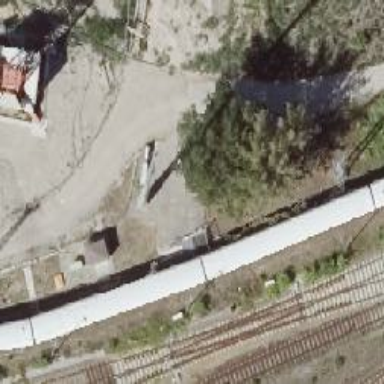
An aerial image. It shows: Historic railway car.